Question: i am trying to construct a (test) 'WideString' of:
> a (<URL>
but using it's decomposed form:
> LATIN SMALL LETTER A (<URL>
So i have the code fragment:
'''
var
test: WideString;
begin
test := #$0061#$0301;
MessageBoxW(0, PWideChar(test), 'Character with diacratic', MB_ICONINFORMATION or MB_OK);
end;
'''
Except it doesn't appear to work:

This be a bug in <URL>, but i'm going to go ahead and say that it's more likely the bug is in code.
Some other variations i have tried:
'''
test := WideString(#$0061#$0301);
const
SmallLetterLatinAWithAcuteDecomposed: WideString = #$0061#$0301;
test := SmallLetterLatinAWithAcuteDecomposed
test := #$0061+#$0301; (Doesn't compile; incompatible types)
test := WideString(#$0061)+WideString(#$0301); (Doesn't compile; crashes compiler)
test := 'a'+WideString(#$0301); (Doesn't compile; crashes compiler)
//Arnauld's thought:
test := #$0301#$0061;
'''
## Bonus chatter
- <URL>
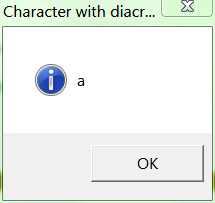
Answer: '''
const
n: WideString = ''; //n=Nothing
s := n+#$0061+#$0301;
'''
This fixes all cases i have below that otherwise fail.
---
The only variant that works is to declare it as a constant:
'''
AccentAcute: WideString = #$0301;
AccentAcute: WideString = WideChar($0301);
AccentAcute: WideString = WideChar(#$0301);
AccentAcute: WideString = WideString(#$0301);
'''
Sample Usage:
'''
s := 'Pasta'+AccentAcute;
'''
## Constant based syntaxes that do not work
- 'AccentAcute: WideString = $0301;'- 'AccentAcute: WideString = #0301;';''Pasta''
## Other syntaxes that fail
- ''Pasta'+WideChar($0301)''Pasta''- ''Pasta'+#$0301''Pasta''- 'WideString('Pasta')+#$0301'
---
Summary of all based syntaxes i found think up:
'''
AccentAcute: WideString = #$0301; //works
AccentAcute: WideString = WideChar(#$0301); //works
AccentAcute: WideString = WideString(#$0301); //works
AccentAcute: WideString = $0301; //incompatble types
AccentAcute: WideString = WideChar($0301); //works
AccentAcute: WideString = WideString($0301); //invalid typecast
AccentAcute: WideChar = #$0301; //fails, gives Pasta'
AccentAcute: WideChar = WideChar(#$0301); //fails, gives Pasta'
AccentAcute: WideChar = WideString(#$0301); //incompatible types
AccentAcute: WideChar = $0301; //incompatible types
AccentAcute: WideChar = WideChar($0301); //fails, gives Pasta'
AccentAcute: WideChar = WideString($0301); //invalid typecast
'''
## Rearranging WideChar can work, as long as you only append to a variable
'''
//Works
t := '0123401234012340123';
t := t+WideChar(#$D840);
t := t+WideChar(#$DC00);
//fails
t := '0123401234012340123'+WideChar(#$D840);
t := t+WideChar(#$DC00);
//fails
t := '0123401234012340123'+WideChar(#$D840)+WideChar(#$DC00);
//works
t := '0123401234012340123';
t := t+WideChar(#$D840)+WideChar(#$DC00);
//works
t := '';
t := t+WideChar(#$D840)+WideChar(#$DC00);
//fails; gives junk
t := ''+WideChar(#$D840)+WideChar(#$DC00);
//crashes compiler
t := WideString('')+WideChar(#$D840)+WideChar(#$DC00);
//doesn't compile
t := WideChar(#$D840)+WideChar(#$DC00);
'''
Definitely hitting against compiler nonsense; cases that weren't tested tested fully. Yes, i know David, we should upgrade.